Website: walmart
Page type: billing-address
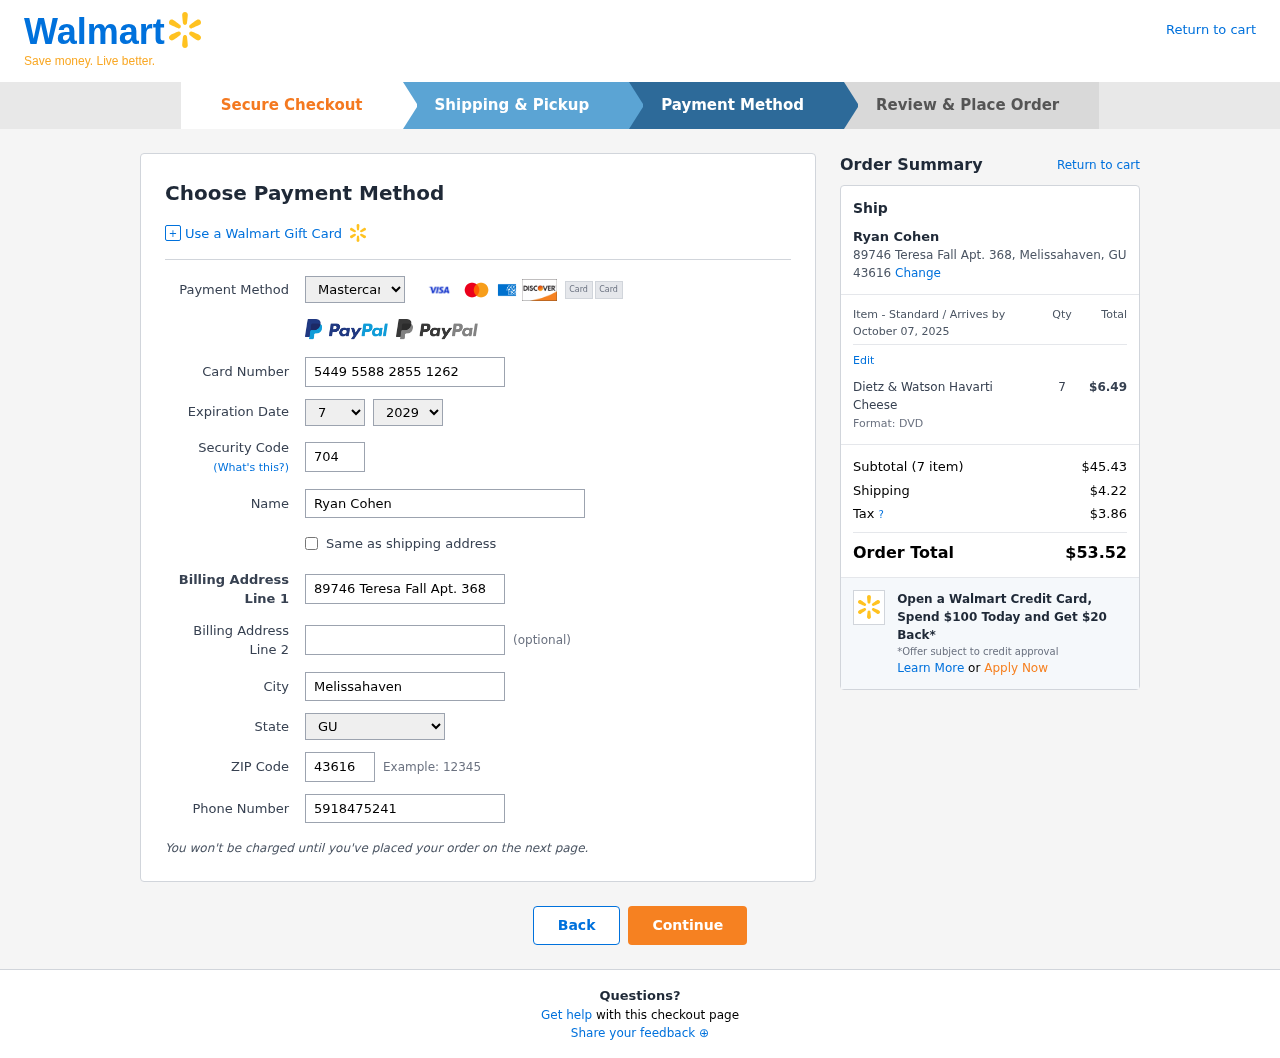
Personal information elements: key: PII_CARD_CVV
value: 704
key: PII_CARD_EXPIRY_MONTH
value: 07
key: PII_CARD_EXPIRY_YEAR
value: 29
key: PII_CARD_NUMBER
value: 5449 5588 2855 1262
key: PII_CARD_TYPE
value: Mastercard
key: PII_CITY
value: Melissahaven
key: PII_CITY_STATE_ZIP
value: Melissahaven, GU 43616
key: PII_FULLNAME
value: Ryan Cohen
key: PII_PHONE
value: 5918475241
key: PII_POSTCODE
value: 43616
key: PII_STATE
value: GU
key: PII_STREET
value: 89746 Teresa Fall Apt. 368
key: PII_FULLNAME2
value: Ryan Cohen
Product elements: key: PRODUCT1_NAME
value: Dietz & Watson Havarti Cheese
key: PRODUCT1_PRICE
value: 6.49
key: PRODUCT1_QUANTITY
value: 7
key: PRODUCT1_DESC
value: Format: DVD
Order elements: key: ORDER_DELIVERY_DATE
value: October 07, 2025
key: ORDER_NUM_ITEMS
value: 7
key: ORDER_SUBTOTAL
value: $45.43
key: ORDER_SHIPPING_COST
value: $4.22
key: ORDER_TAX
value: $3.86
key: ORDER_TOTAL
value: $53.52